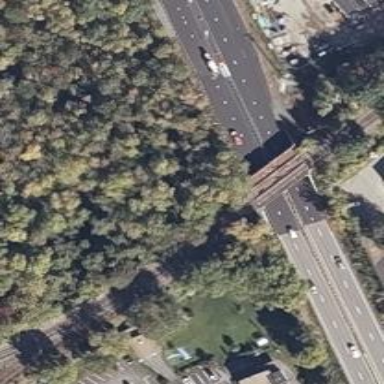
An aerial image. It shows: Abandoned railroad bridge.